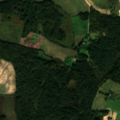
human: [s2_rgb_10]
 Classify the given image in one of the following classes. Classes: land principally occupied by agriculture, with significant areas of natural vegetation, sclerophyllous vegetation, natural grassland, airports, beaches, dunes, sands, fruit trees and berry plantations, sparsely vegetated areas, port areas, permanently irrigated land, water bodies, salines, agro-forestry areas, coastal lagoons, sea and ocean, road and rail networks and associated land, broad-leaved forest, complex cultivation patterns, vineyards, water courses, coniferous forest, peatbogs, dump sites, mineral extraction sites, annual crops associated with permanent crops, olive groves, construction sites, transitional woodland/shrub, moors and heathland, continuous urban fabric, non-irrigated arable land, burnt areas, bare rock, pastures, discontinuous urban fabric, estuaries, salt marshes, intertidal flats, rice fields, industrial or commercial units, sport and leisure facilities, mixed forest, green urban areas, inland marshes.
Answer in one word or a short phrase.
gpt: non-irrigated arable land, complex cultivation patterns, land principally occupied by agriculture, with significant areas of natural vegetation, broad-leaved forest